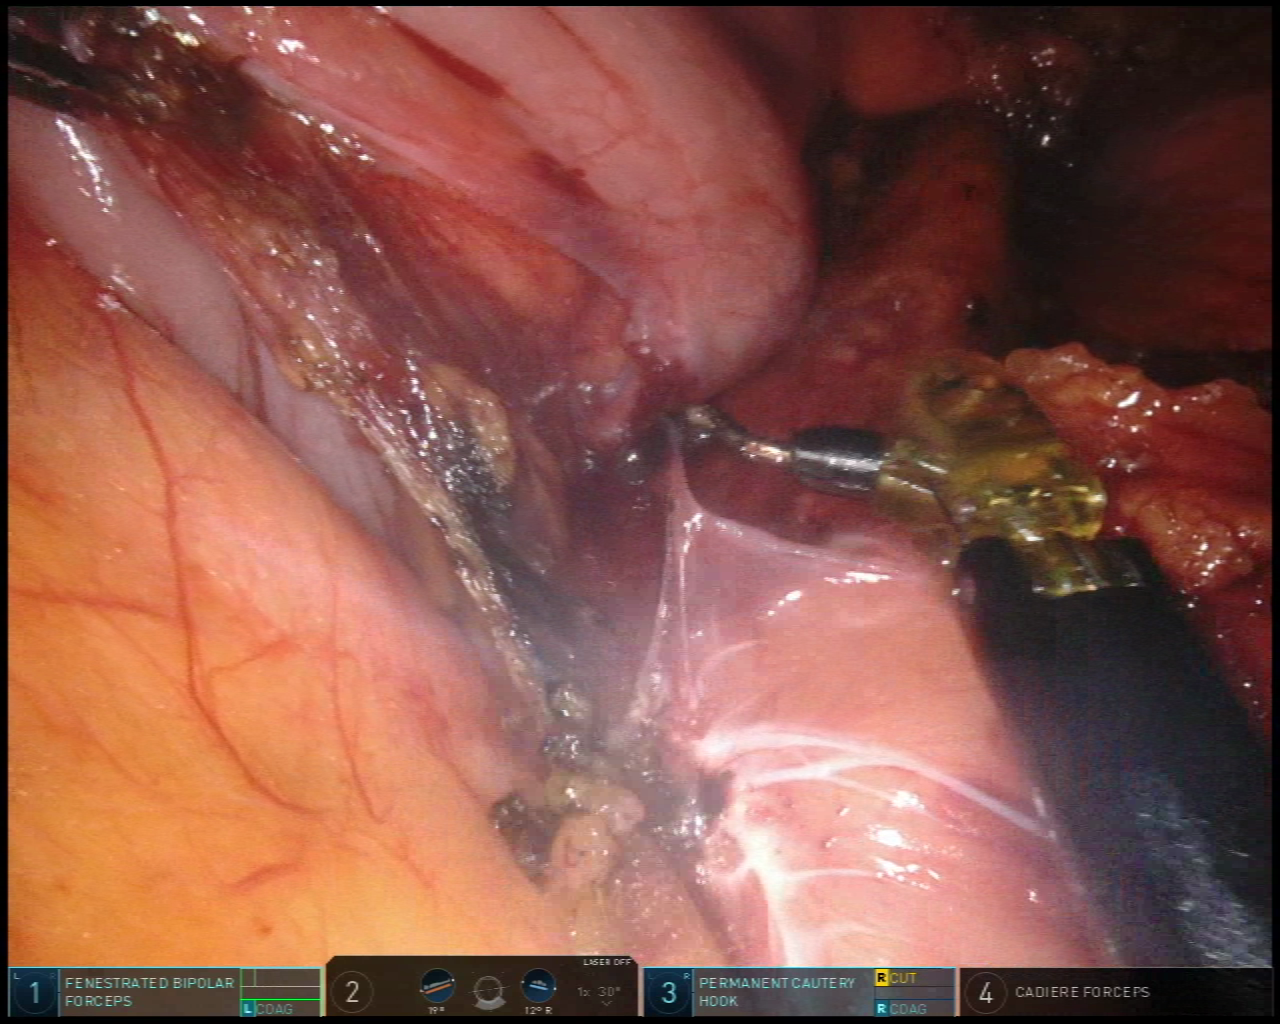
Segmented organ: stomach
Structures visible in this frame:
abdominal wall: no
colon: no
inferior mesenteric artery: no
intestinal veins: no
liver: no
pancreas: yes
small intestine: no
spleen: no
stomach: yes
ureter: no
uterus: no
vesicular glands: no